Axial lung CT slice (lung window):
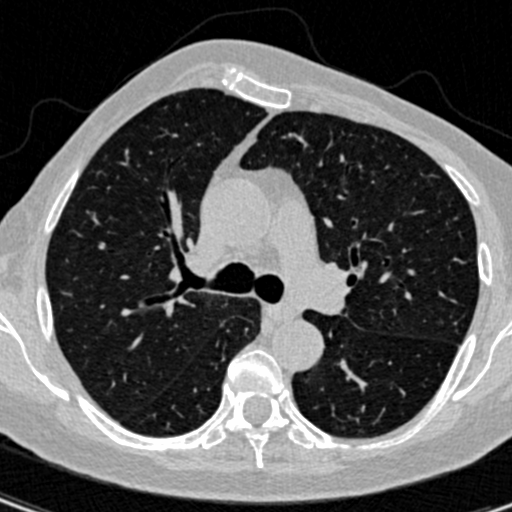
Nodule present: no